Question: I am currently working on a appointment booking application where the search results are displayed in a table and the columns contains buttons for a specific time. Please have a look at the attached screenshot:

I am looking for a way where the dates like 1st October to 7th October (as seen in the screenshot) are dynamically populated with the current week dates for example in the current week Monday was 19th November and Sunday is going to be 25th November. I have searched online to find out a way to do this and also I have searched Ruby Toolbox to find something which will help me in achieving this but so far no success.
Can anyone recommend a suitable way of doing this ?
Thanks
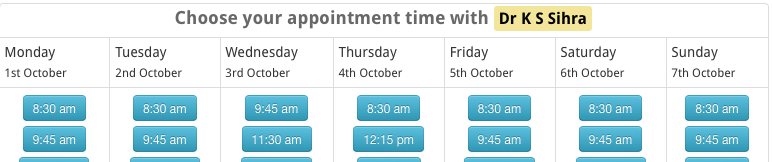
Answer: I would try to combine the previous answer solution with DateTime.now.beginning_of_week:
'''
week_beginning = DateTime.now.beginning_of_week
7.times do |day_number|
day = week_beginning + day_number.days
#assuming we start at 8:30AM
first_hour = day + 8.hours + 30.minutes
#you have the 'pivot' for the day, just create as much time ranges as you want now
hour1 = first_hour + 1.hour
hour2 = ...
# (Obviously you will somehow iterate to get all the hours)
end
'''
Rails date and time support is really fantastic, just have a look at ActiveSupport's extensions.